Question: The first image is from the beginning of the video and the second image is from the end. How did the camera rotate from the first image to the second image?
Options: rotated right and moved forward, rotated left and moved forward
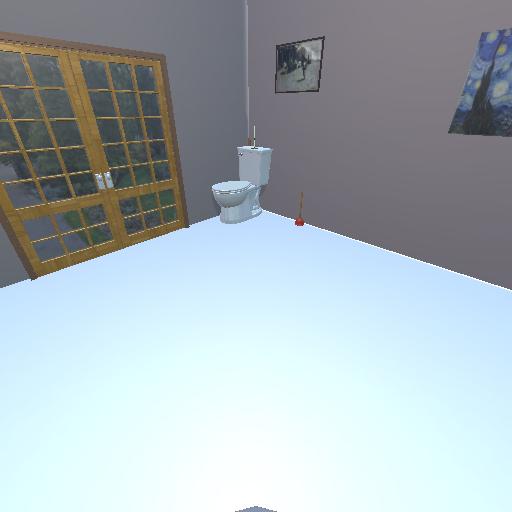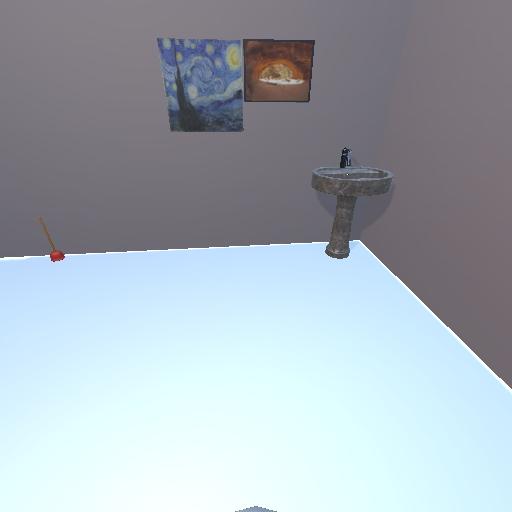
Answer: rotated right and moved forward